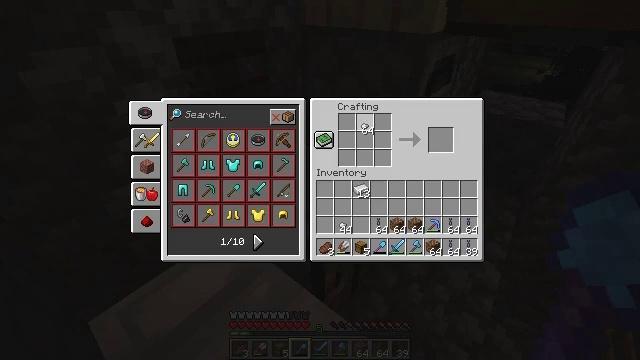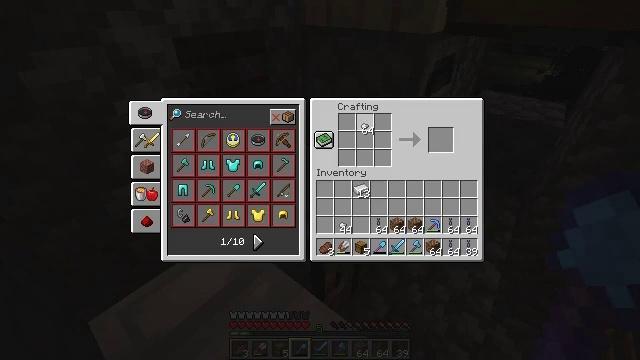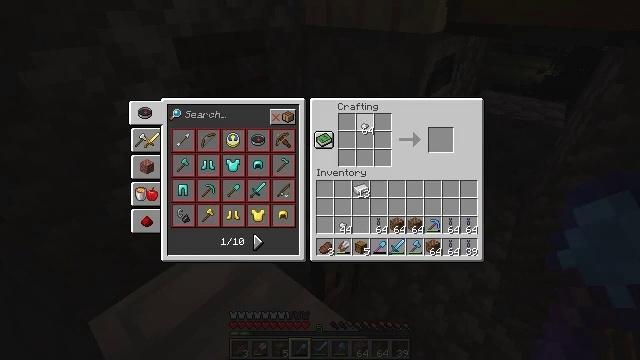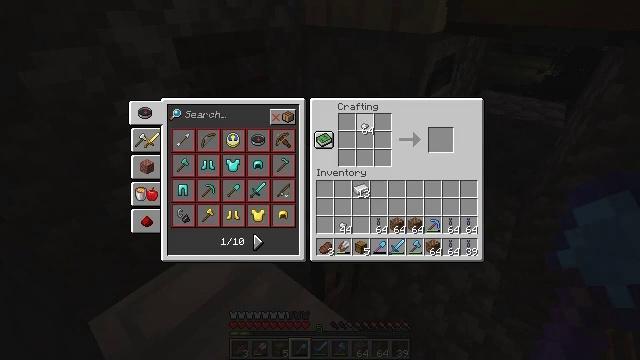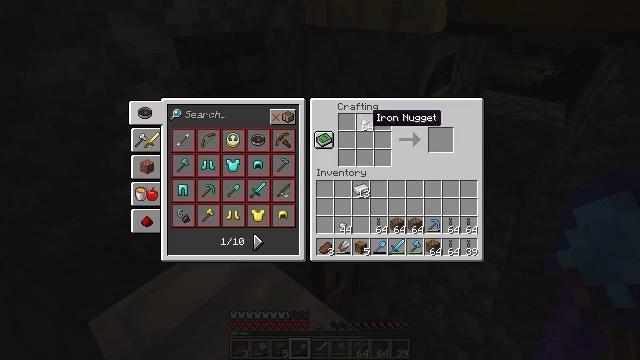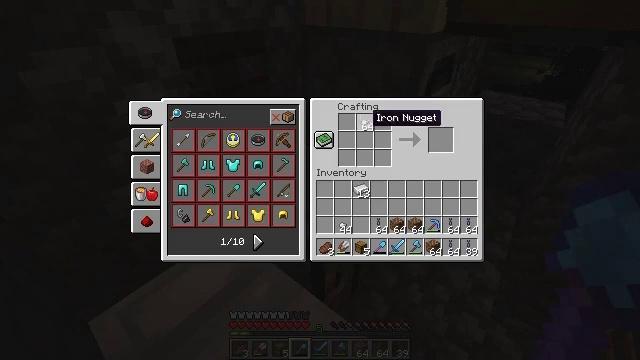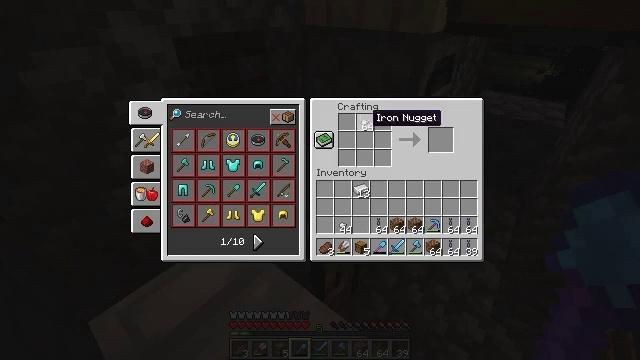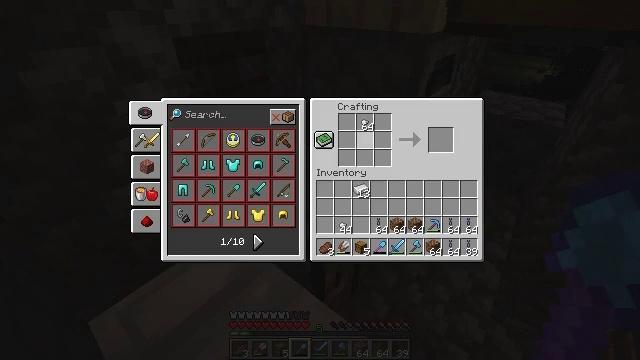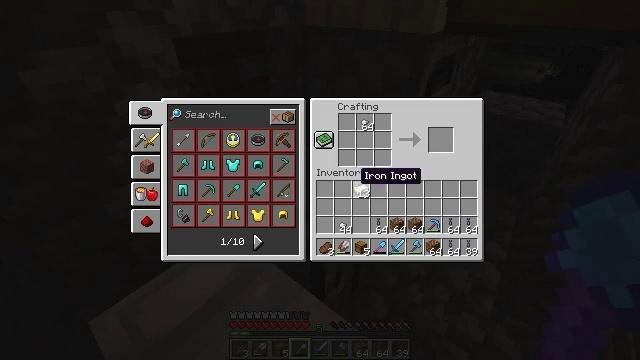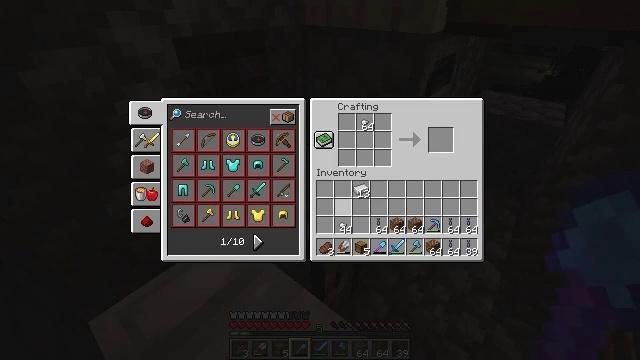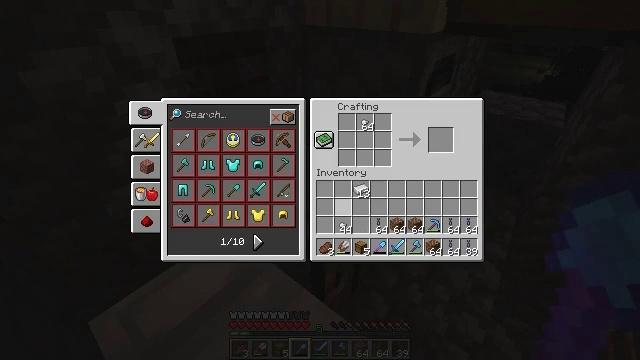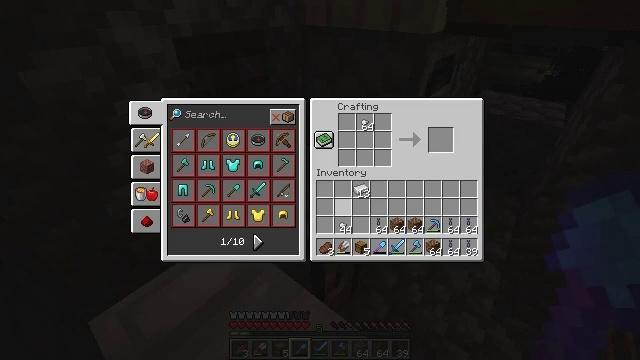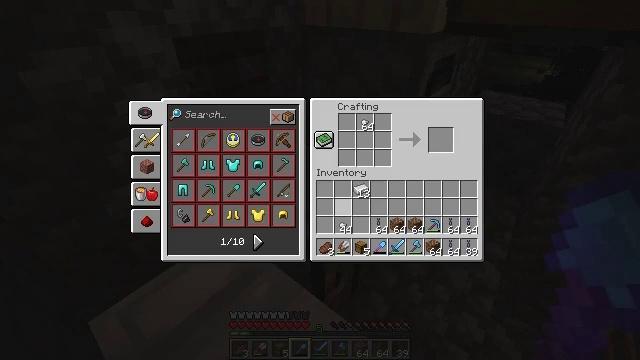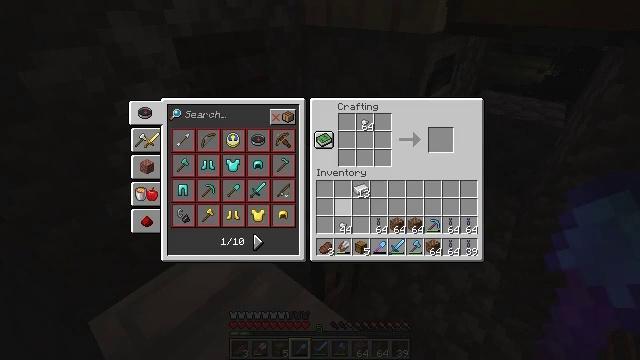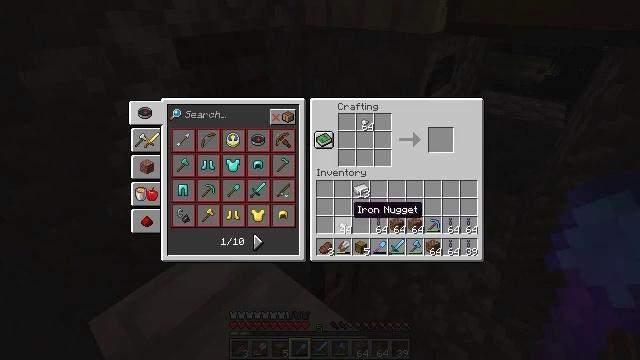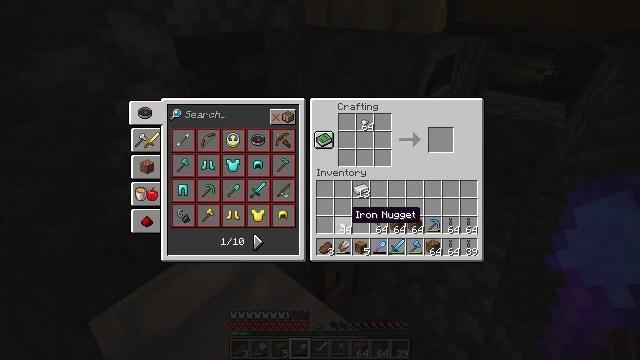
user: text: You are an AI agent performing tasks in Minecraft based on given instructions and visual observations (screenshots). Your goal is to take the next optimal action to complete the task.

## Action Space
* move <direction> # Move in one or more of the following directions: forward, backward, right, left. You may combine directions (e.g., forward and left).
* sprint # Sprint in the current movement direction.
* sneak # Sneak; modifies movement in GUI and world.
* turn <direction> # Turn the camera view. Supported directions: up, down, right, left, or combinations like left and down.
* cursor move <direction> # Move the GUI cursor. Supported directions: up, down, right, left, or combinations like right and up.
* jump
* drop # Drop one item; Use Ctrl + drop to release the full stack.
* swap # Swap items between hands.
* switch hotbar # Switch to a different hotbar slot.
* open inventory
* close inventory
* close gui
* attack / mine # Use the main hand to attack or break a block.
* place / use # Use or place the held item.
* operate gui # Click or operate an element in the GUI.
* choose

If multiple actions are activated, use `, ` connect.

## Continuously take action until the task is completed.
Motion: motion action
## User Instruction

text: Craft a chain.
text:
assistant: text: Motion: operate gui
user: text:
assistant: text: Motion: operate gui
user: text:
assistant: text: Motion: operate gui
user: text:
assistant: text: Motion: no_op
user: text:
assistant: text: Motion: no_op
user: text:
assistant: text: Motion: no_op
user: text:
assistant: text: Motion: cursor move down
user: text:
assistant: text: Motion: cursor move left and down
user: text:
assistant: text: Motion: cursor move down
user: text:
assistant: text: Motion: no_op
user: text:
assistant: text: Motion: no_op
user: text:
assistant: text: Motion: no_op
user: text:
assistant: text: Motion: no_op
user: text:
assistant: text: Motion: no_op
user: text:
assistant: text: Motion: no_op
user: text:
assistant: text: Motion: no_op
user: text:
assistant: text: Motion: operate gui
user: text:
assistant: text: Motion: operate gui
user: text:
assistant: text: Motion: operate gui
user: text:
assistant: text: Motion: cursor move right and up
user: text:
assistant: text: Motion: cursor move right and up
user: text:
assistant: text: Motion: cursor move up
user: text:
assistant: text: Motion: cursor move up
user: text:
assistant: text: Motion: no_op
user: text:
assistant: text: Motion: no_op
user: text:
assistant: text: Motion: no_op
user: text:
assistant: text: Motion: no_op
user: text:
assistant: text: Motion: no_op
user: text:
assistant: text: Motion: no_op
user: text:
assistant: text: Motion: operate gui